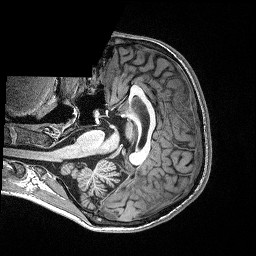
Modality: T1w
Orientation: axial
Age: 26
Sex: male
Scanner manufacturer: siemens
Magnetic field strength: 3 T
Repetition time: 2.4 s
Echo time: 0.03 s